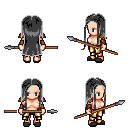
a pixel art fantasy rpg character, female body template, human, light skin, leather shoulder armor, gold greaves, gray extra-long hairstyle, cloth bracers, gray slippers, spear, four views (front, back, left, right), 2x2 character sprite sheet, small pixel art, hard edges, no anti-aliasing